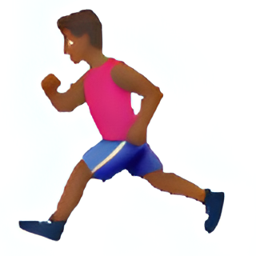
Name: runner
Emoji: 🏃🏾
Group: People & Body
Sub-group: person-activity